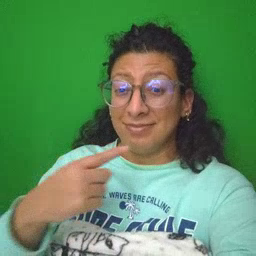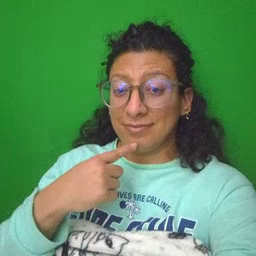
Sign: say